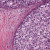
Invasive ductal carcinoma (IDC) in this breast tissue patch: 0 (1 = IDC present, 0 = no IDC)